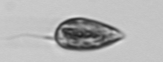
Label: Prorocentrum_triestinum